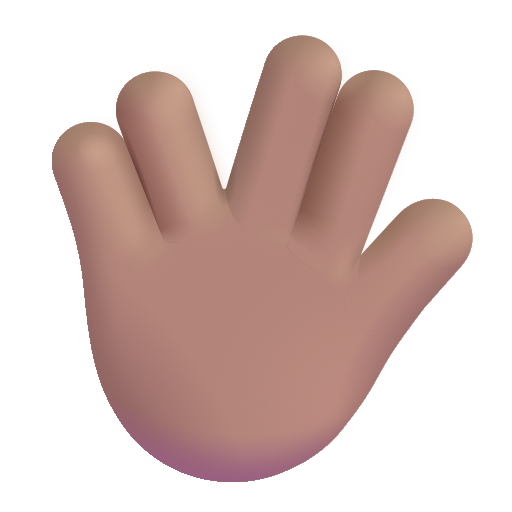
vulcan salute color